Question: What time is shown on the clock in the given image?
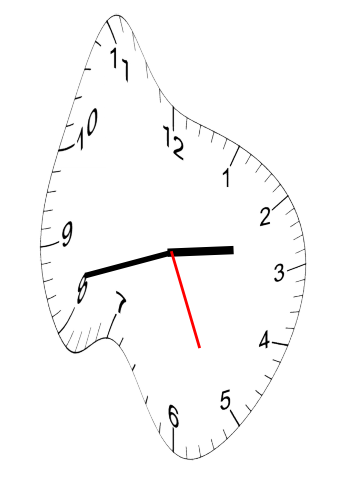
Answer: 02:42:26